Field crop: maize
Growth stage: 2
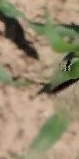
Species: maize